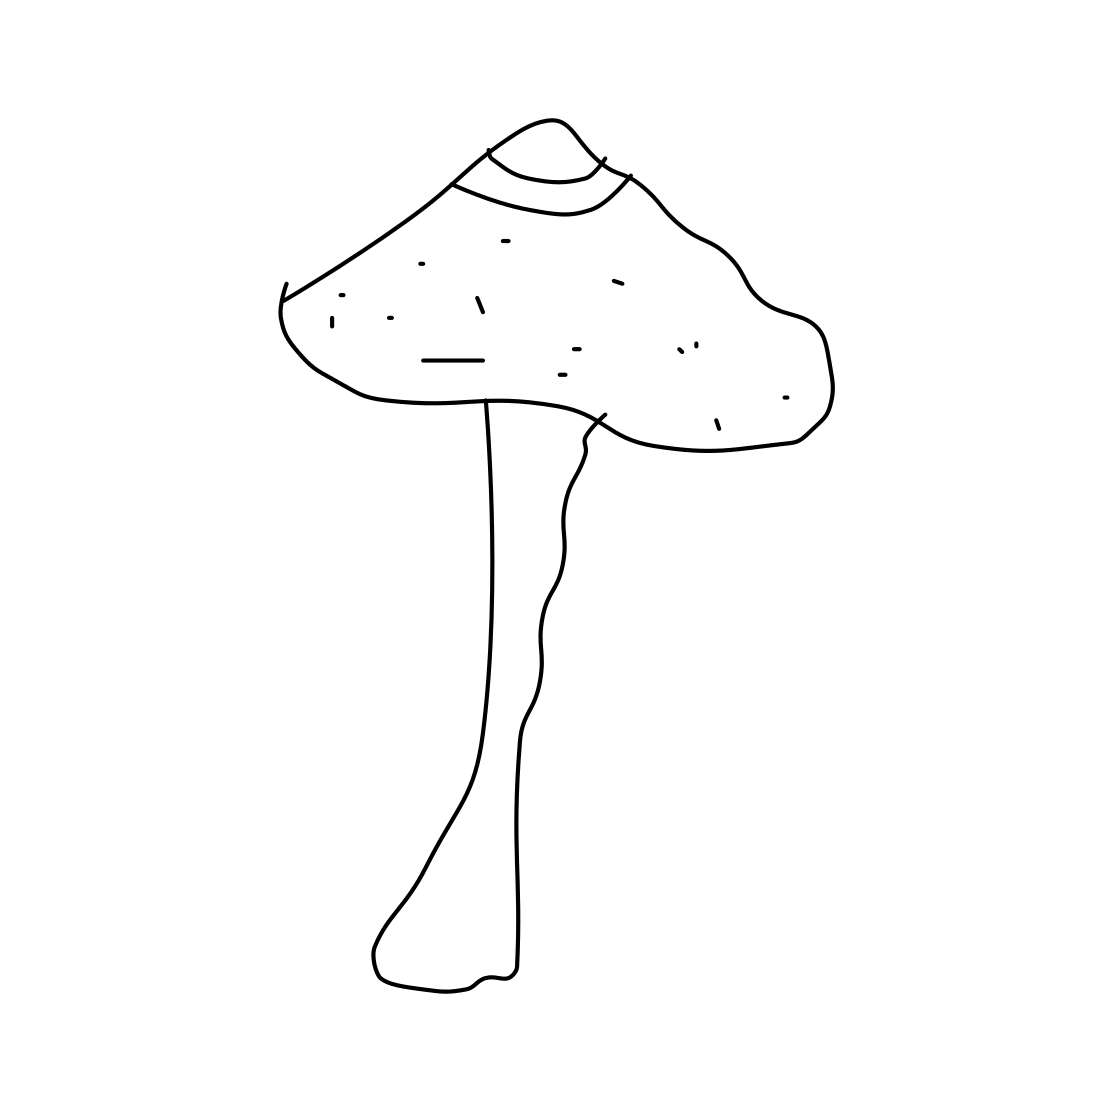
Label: mushroom